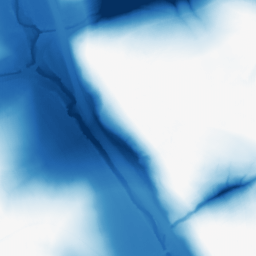
Category: morphological
Decomposition family: morphological
Decomposition parameters: operation: closing
size: 100
Upsampling method: fft_zeropad
Upsampling parameters: scale: 2
Upsampling scale: 2